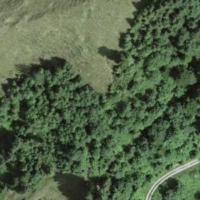
EUNIS habitat code: 45
Species observed at this site:
Petasites albus